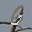
Label: 6